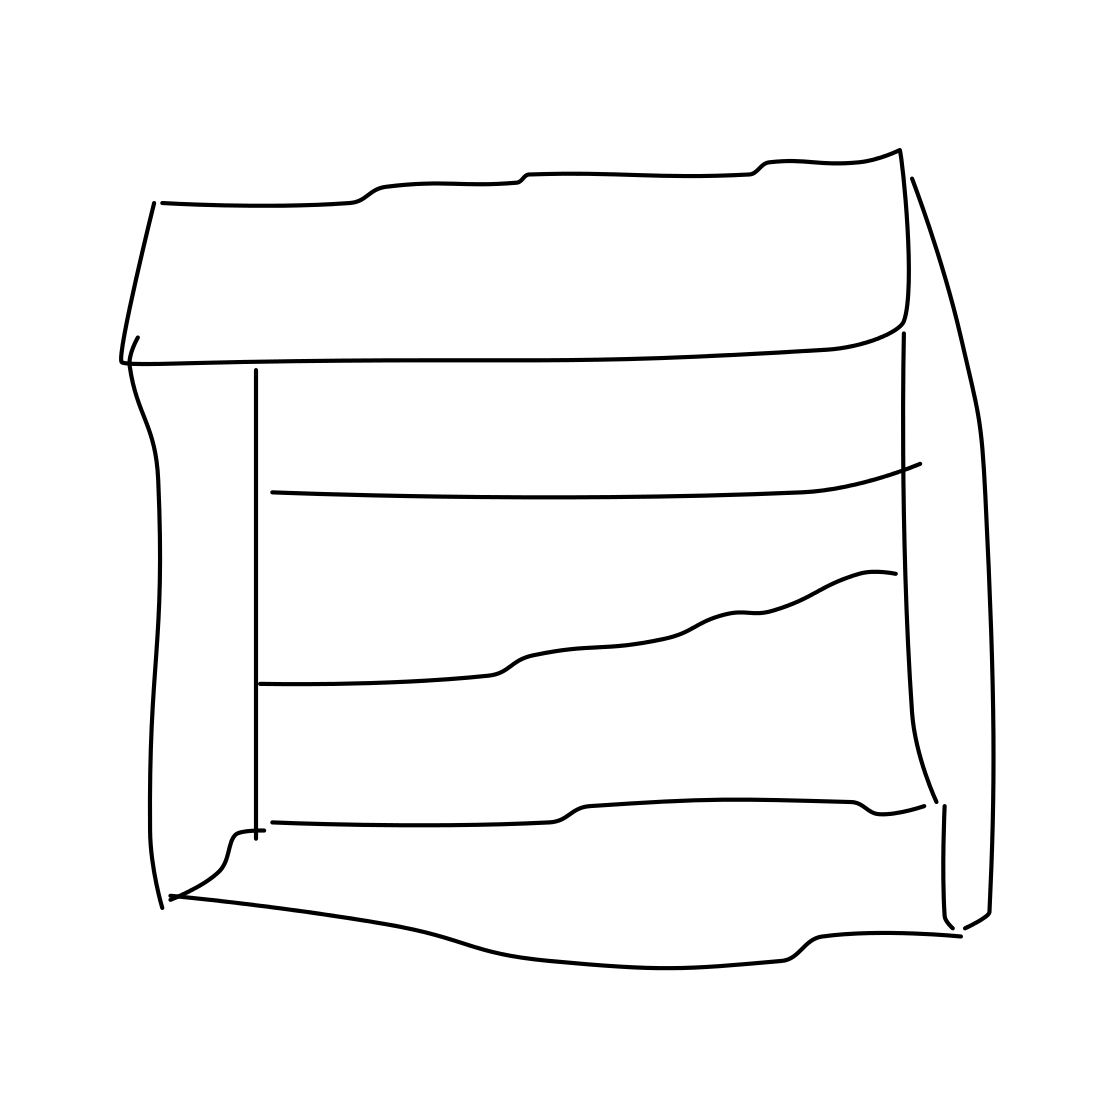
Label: bookshelf